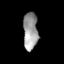
Tissue: lung
Cell type: Epithelial cells
Senescence score: 0.09018
Nuclear area (px): 536
Mean DAPI intensity: 156.91